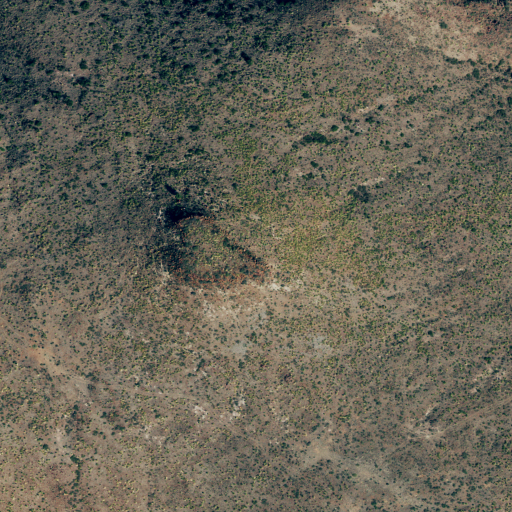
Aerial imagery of mountain in Texas named Little Star Mountain containing shrub and grassland